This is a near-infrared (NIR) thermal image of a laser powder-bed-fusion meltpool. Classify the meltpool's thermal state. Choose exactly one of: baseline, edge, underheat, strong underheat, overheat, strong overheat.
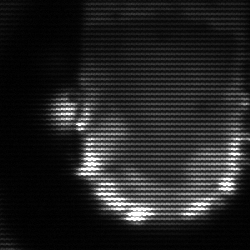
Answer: baseline